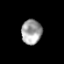
Tissue: prostate
Cell type: Epithelial cells
Senescence score: 0.3585
Nuclear area (px): 493
Mean DAPI intensity: 160.594